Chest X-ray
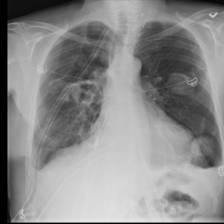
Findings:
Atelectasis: negative
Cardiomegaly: negative
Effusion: negative
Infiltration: negative
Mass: negative
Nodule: negative
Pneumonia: negative
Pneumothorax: negative
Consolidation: negative
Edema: negative
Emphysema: negative
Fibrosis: negative
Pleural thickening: negative
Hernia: negative